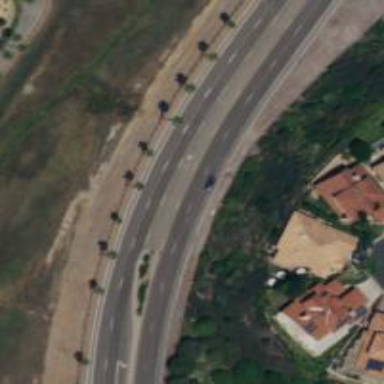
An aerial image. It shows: Secondary road with asphalt surface.